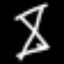
Label: hourglass